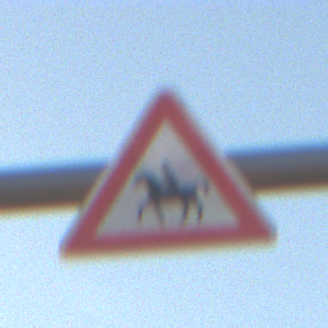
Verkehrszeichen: ReiterRechts
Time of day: SunriseSunset
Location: Outdoor (Nature)
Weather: PartlyCloudy
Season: NotSpecified
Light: Natural